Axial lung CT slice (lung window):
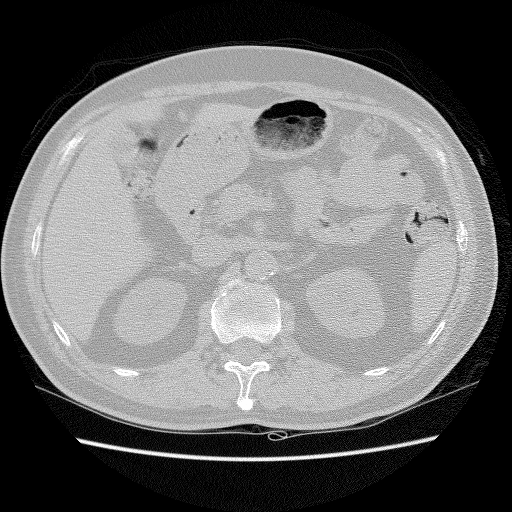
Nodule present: no